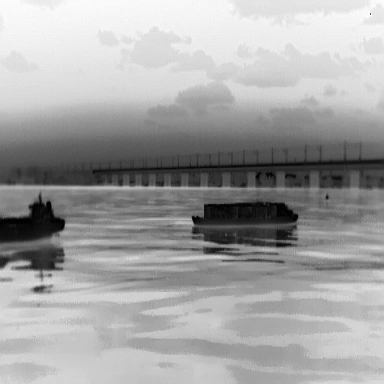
There is a liner in the infrared image.